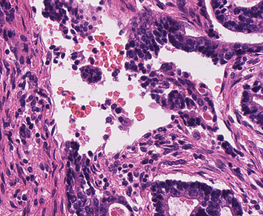
Tumor epithelial tissue: yes
Tumor-associated stroma tissue: yes
Normal tissue: no